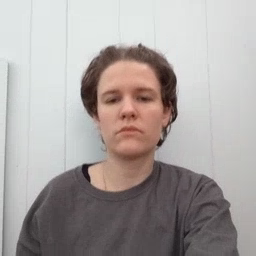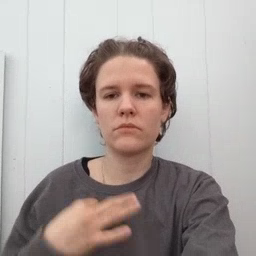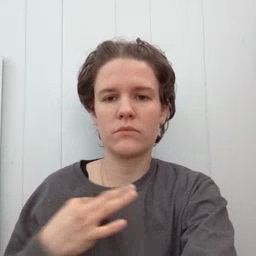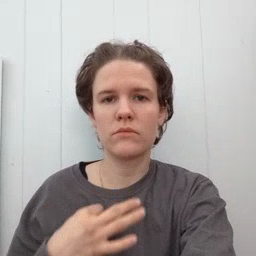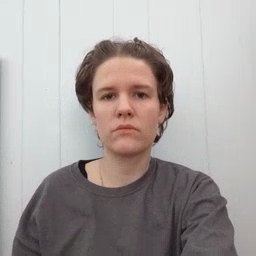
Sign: shirt